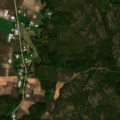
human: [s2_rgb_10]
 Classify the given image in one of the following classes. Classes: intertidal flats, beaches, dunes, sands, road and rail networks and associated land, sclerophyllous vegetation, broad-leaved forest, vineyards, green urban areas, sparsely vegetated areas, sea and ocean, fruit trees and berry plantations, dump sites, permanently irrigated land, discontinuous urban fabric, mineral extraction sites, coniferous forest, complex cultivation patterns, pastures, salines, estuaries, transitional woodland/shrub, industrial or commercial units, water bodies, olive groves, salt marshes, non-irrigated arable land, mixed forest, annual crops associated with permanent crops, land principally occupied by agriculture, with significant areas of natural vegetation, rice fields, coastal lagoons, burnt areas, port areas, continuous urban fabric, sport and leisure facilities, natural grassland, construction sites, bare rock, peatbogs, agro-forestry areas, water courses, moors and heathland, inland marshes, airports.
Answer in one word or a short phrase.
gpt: non-irrigated arable land, land principally occupied by agriculture, with significant areas of natural vegetation, coniferous forest, mixed forest